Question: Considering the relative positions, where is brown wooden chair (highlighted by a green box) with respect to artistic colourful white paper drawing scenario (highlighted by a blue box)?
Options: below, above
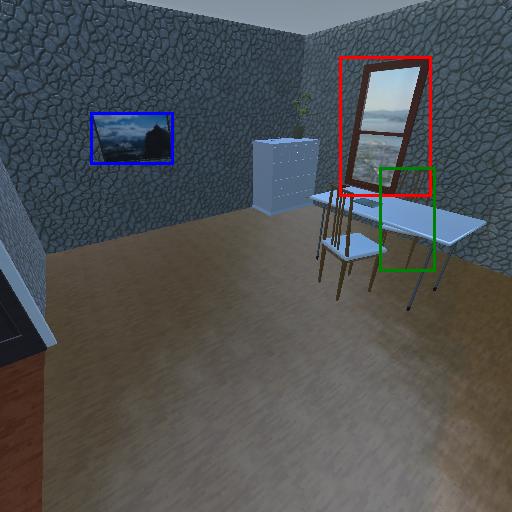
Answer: below